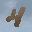
Label: 4